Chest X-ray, PA view. Patient: 64 years old, sex F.
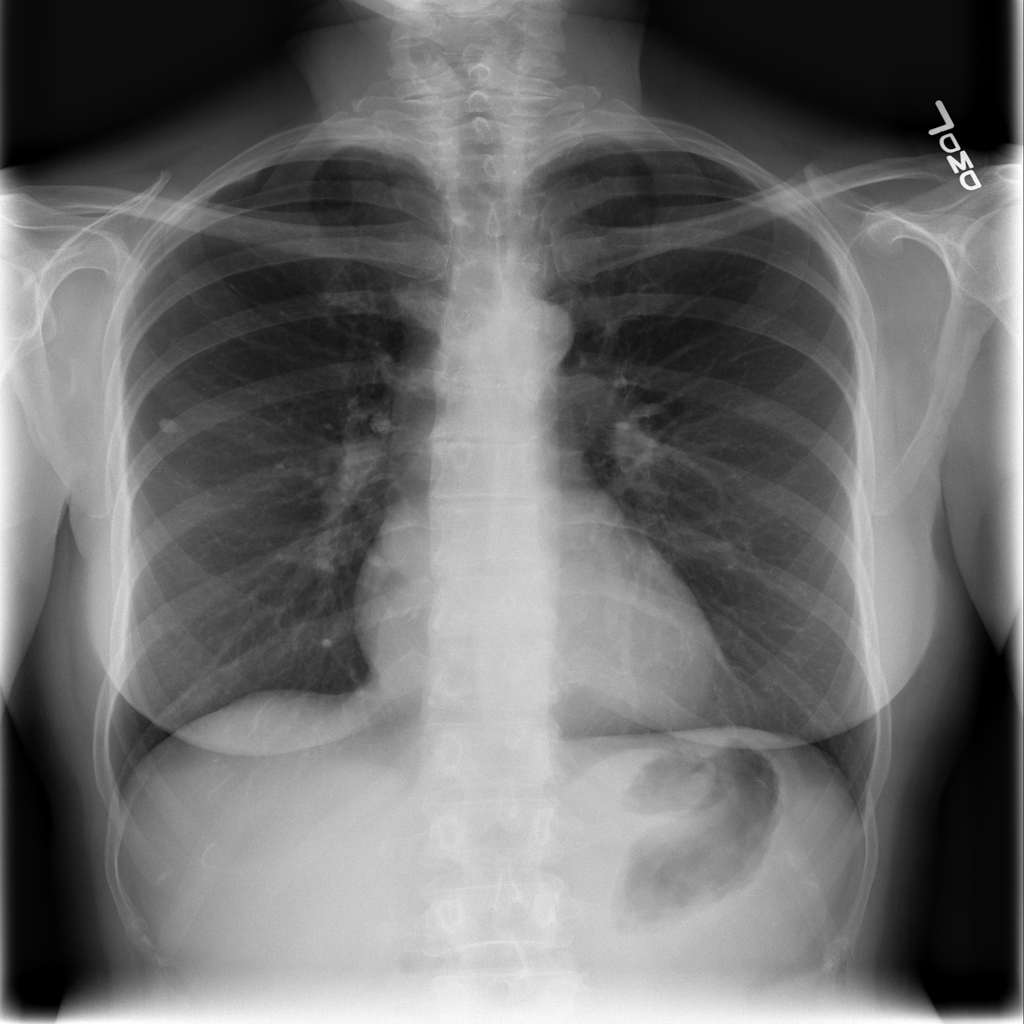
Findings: Infiltration